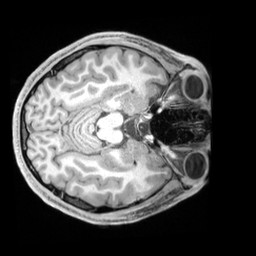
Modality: T1w
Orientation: axial
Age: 23
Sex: male
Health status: ill
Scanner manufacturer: siemens
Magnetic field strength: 3 T
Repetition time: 2.2 s
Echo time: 0.00218 s